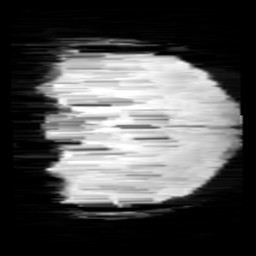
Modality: minIP
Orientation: coronal
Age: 11
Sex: male
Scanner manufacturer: siemens
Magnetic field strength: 3 T
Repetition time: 0.027 s
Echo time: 0.02 s